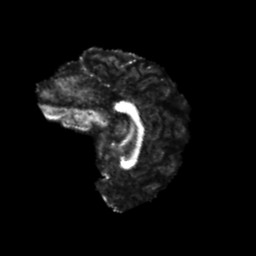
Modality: FA
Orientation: sagittal
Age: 21
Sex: female
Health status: healthy
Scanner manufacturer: philips
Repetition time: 7.395 s
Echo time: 0.08599 s